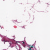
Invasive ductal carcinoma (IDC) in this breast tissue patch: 0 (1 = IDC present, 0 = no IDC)